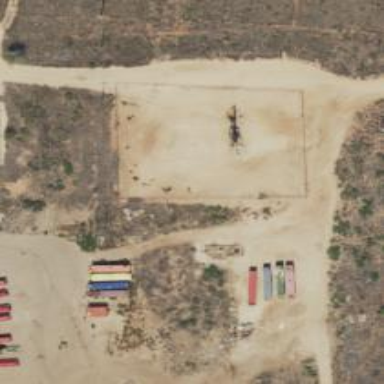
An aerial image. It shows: Petroleum well.